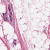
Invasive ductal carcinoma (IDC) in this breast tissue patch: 0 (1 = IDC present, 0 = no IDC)